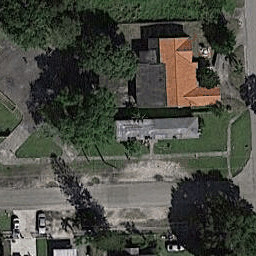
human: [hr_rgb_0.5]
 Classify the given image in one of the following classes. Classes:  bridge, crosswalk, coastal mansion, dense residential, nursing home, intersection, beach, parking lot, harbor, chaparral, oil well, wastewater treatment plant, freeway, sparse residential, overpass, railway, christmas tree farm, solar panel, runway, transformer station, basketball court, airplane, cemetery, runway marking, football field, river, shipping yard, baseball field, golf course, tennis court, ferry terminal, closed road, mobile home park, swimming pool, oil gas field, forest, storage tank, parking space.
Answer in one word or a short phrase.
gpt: sparse residential